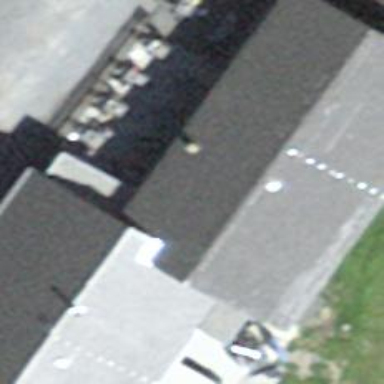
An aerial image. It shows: Building that houses restaurant.